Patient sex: F
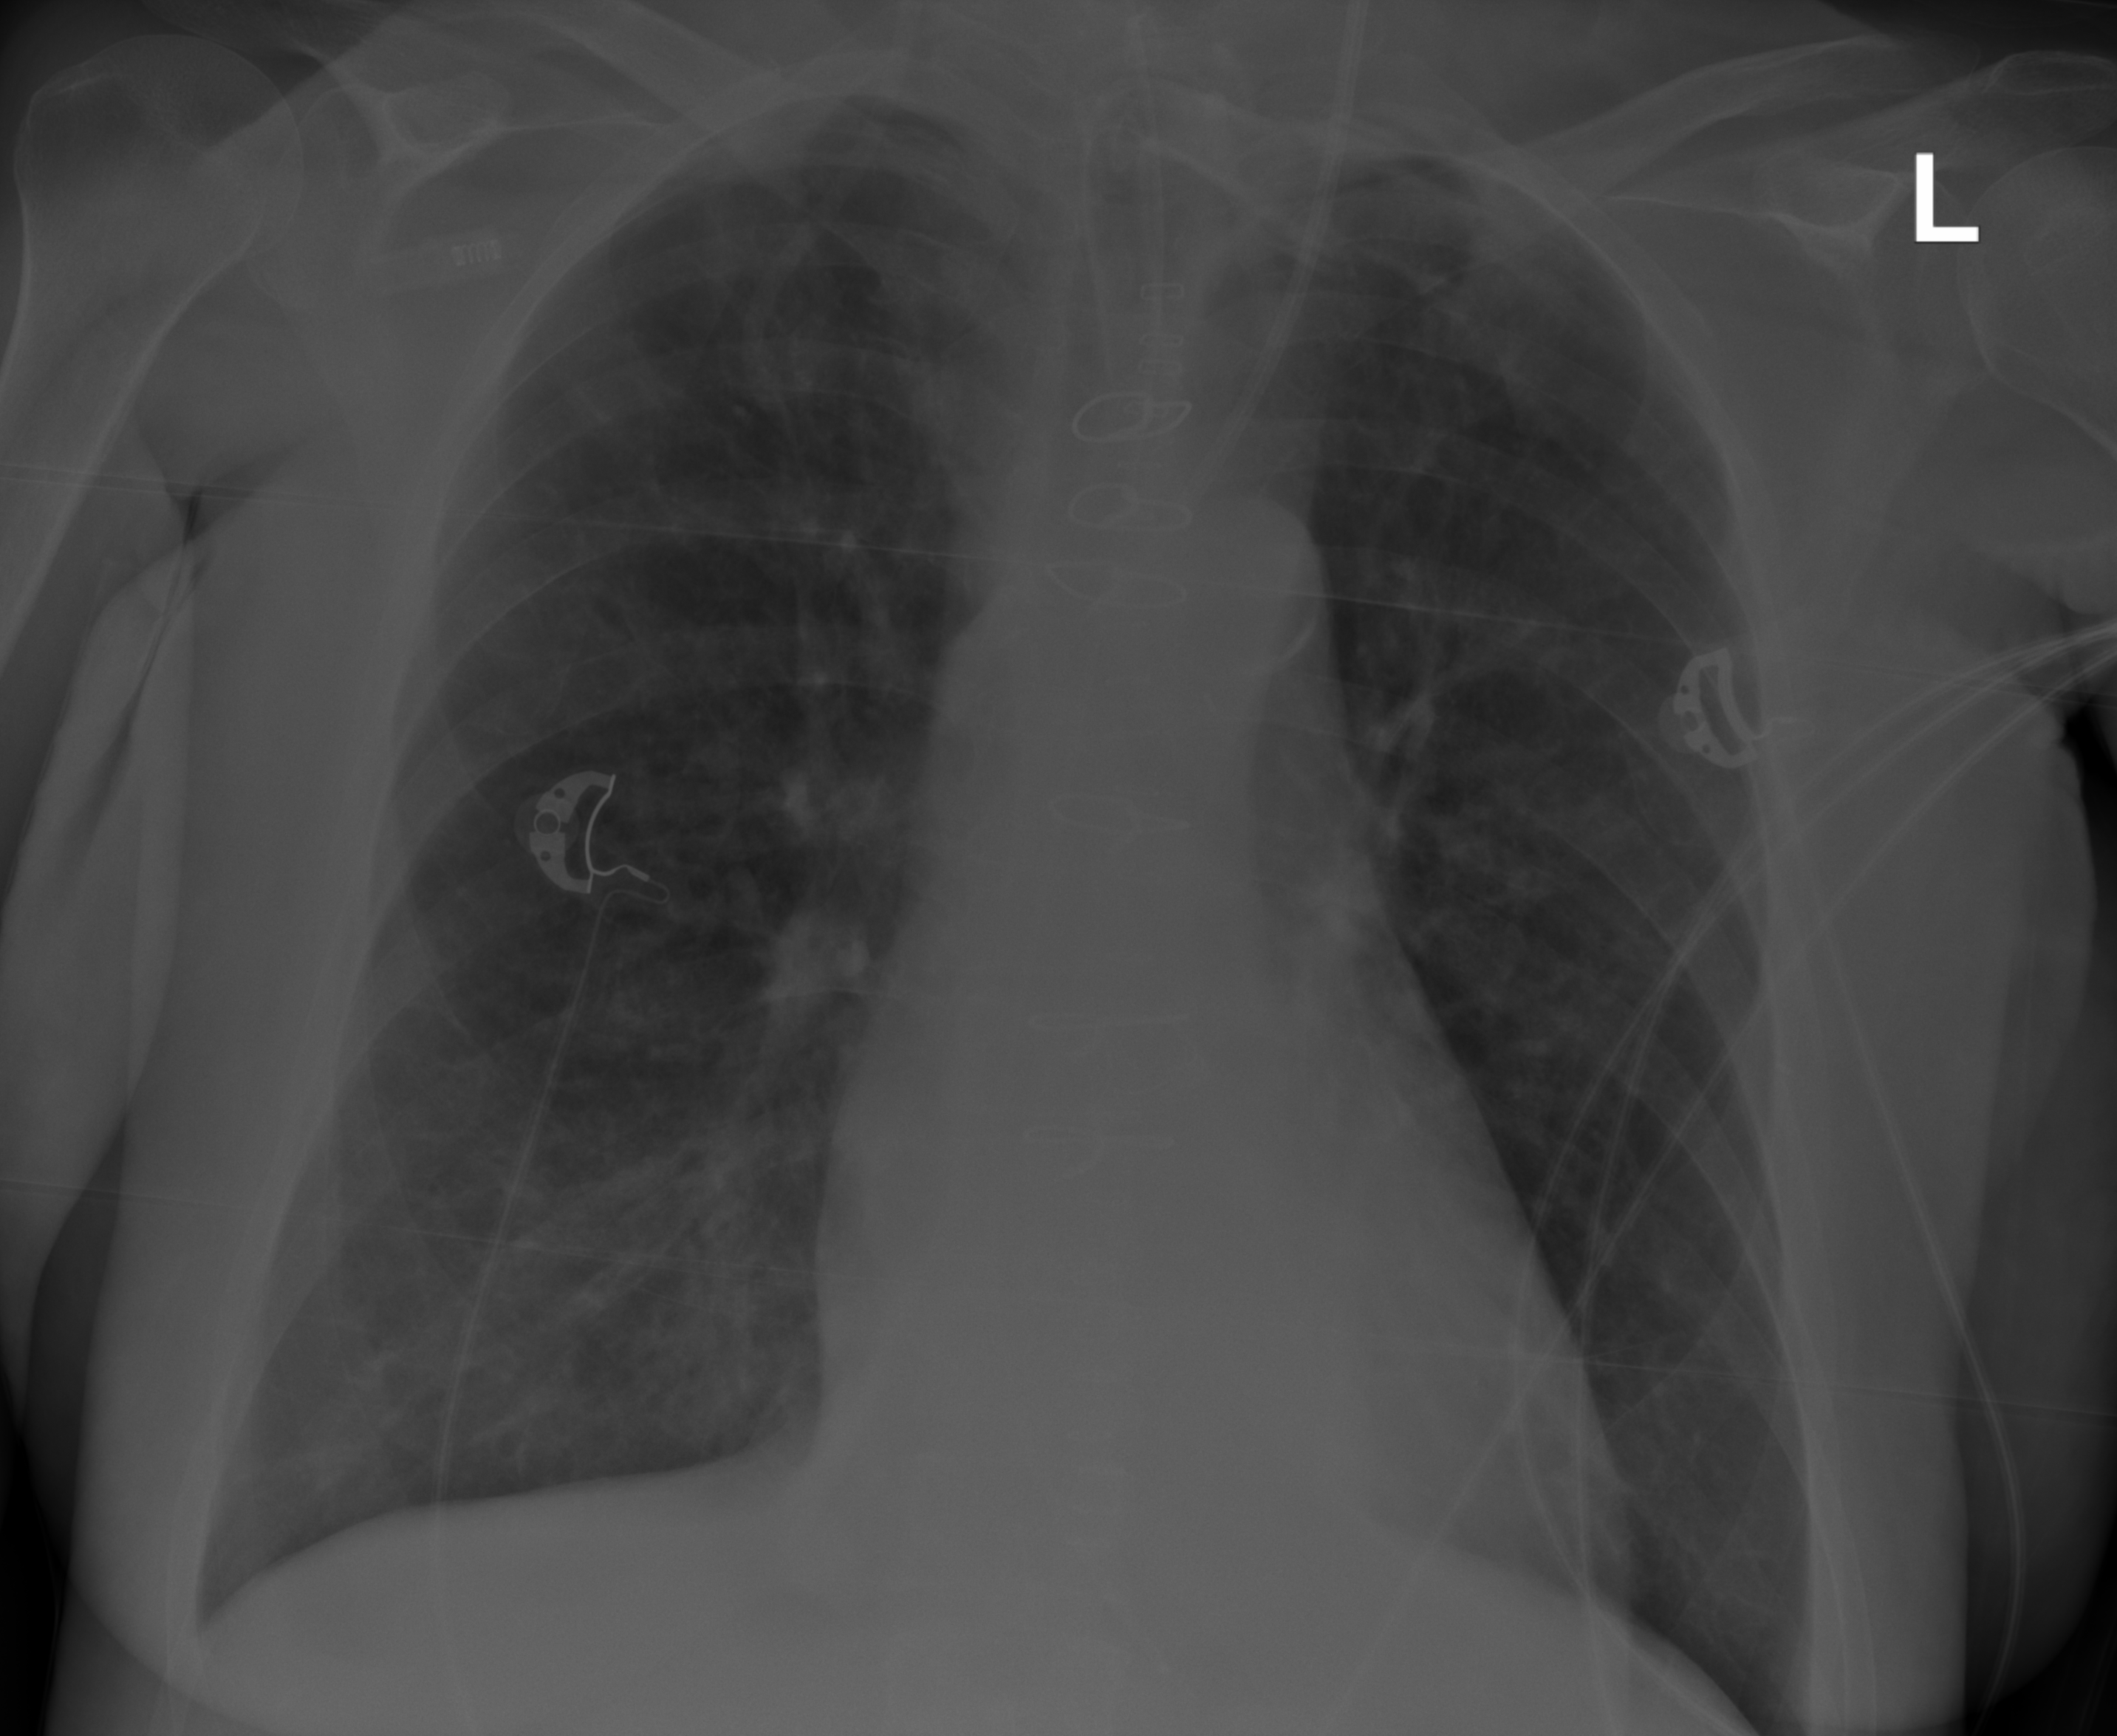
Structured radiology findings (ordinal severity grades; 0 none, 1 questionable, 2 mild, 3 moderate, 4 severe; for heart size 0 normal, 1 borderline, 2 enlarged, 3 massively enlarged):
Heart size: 0
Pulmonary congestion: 0
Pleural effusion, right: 0
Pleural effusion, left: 0
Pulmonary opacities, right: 2
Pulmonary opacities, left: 0
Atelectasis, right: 2
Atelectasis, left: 0